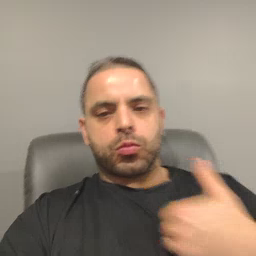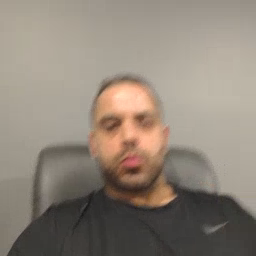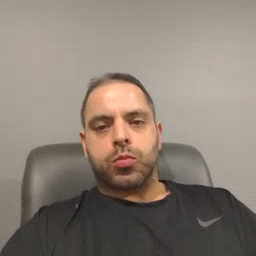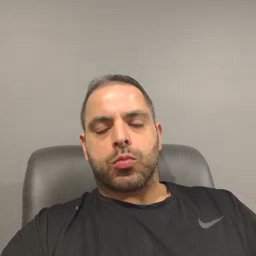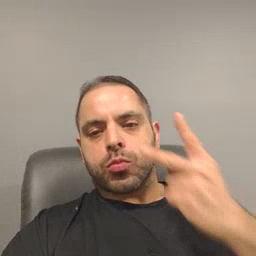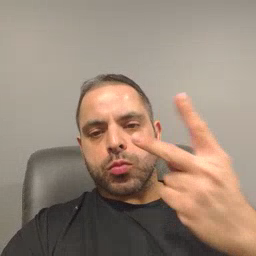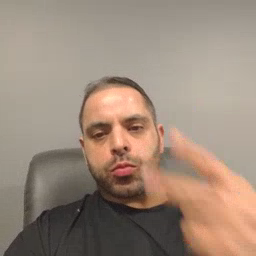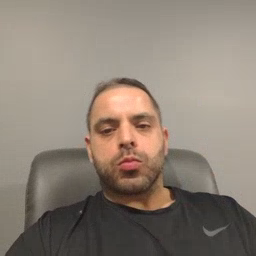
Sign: see